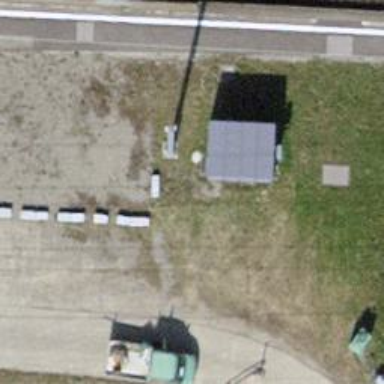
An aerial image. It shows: Mast tower used for communication.